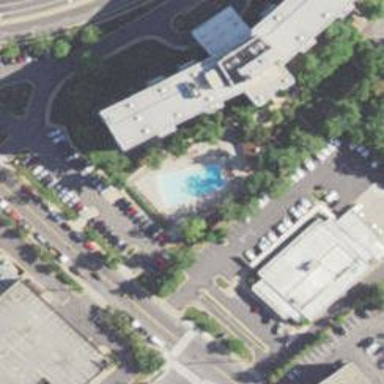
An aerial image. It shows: Parking area with surface.